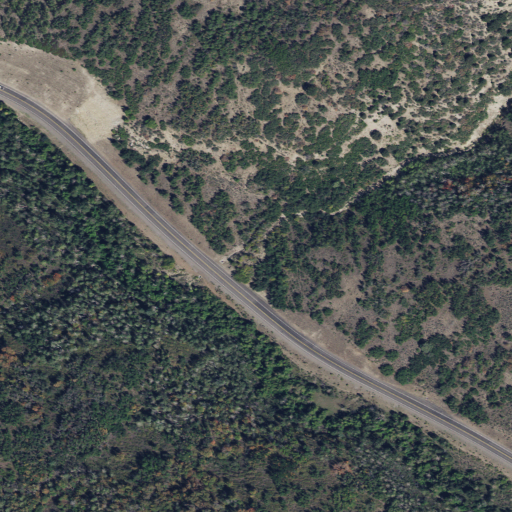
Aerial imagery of valley in Utah named Long Hollow containing deciduous forest, open development, medium intensity development, shrub, low intensity development, and mixed forest